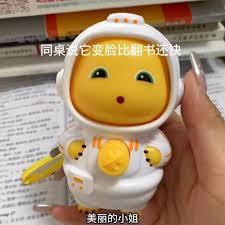
Label: nailong